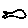
Label: fish